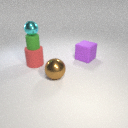
large red rubber cylinder below small cyan metal sphere